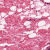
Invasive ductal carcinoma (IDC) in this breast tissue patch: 0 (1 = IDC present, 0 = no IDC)